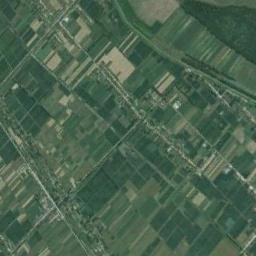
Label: rectangular_farmland